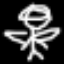
Label: angel